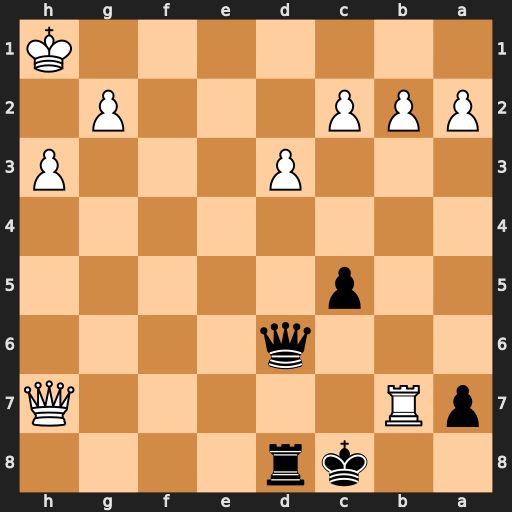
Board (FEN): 2kr4/pR5Q/3q4/2p5/8/3P3P/PPP3P1/7K
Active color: b
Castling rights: -
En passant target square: -
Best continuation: Re8 Qc7+ Qxc7 Rxc7+ Kxc7